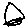
Label: house